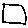
Label: square